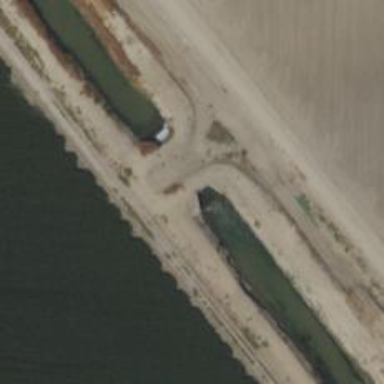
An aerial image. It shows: Culvert tunnel under canal.